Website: walmart
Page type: address-validator
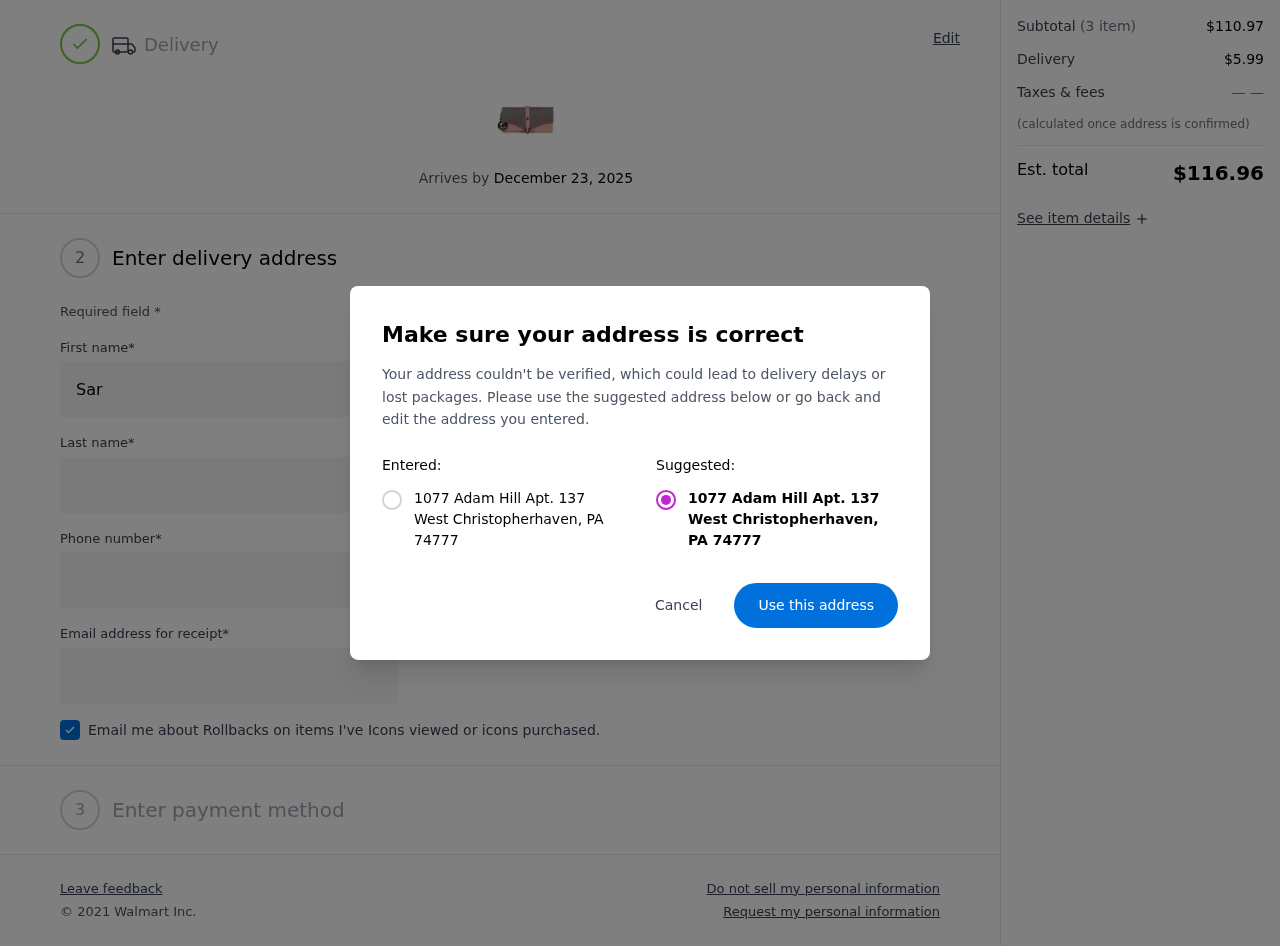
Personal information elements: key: PII_CITY
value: West Christopherhaven
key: PII_POSTCODE
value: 74777
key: PII_STATE_ABBR
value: PA
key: PII_STREET
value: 1077 Adam Hill Apt. 137
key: PII_FIRSTNAME
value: Sara
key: PII_LASTNAME
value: Herrera
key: PII_STREET2
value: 9957 Adam View Apt. 571
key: PII_PHONE
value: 9969046096
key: PII_EMAIL
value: sara.herrera@hotmail.com
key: PII_POSTCODE_FULL
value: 74777
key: PII_POSTCODE_NUMERIC
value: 74777
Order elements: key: ORDER_DELIVERY_DATE
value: December 23, 2025
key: ORDER_SUBTOTAL
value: $110.97
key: ORDER_SHIPPING_COST
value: $5.99
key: ORDER_TOTAL
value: $116.96